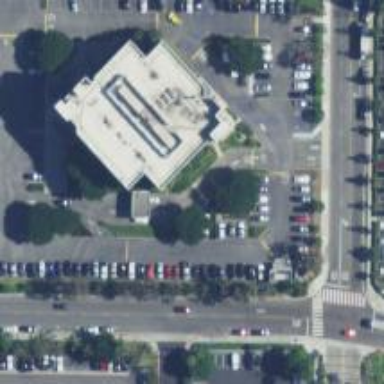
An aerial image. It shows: Commercial building housing bank.